Question:
I have this table and my problem is with last line because have a different width and some cells are combined.
The html is this
'''
<table border="1" width="820" cellpadding="2">
<caption align="bottom">description</caption>
<tr>
<th>lorem ipsum</th>
<th>lorem ipsum lorem ipsum lorem ipsum</th>
<th>lorem ipsum</th>
<th>lorem ipsum</th>
<th>lorem ipsum</th>
<th>lorem ipsum</th>
</tr>
<tr>
<td>0</td>
<td>1</td>
<td>2</td>
<td>3</td>
<td>4</td>
<td>5(3x4)</td>
</tr>
<tr>
<td>1</td>
<td>Nume produs</td>
<td></td>
<td>1</td>
<td>89,00</td>
<td>89,00</td>
</tr>
<tr>
<td>2</td>
<td>Nume produs</td>
<td></td>
<td>1</td>
<td>89,00</td>
<td>89,00</td>
</tr>
<tr>
<td>3</td>
<td>Cost livrare</td>
<td></td>
<td>1</td>
<td>15,00</td>
<td>15,00</td>
</tr>
<tr>
<td>3</td>
<td>Cost livrare</td>
<td></td>
<td>1</td>
<td>15,00</td>
<td>15,00</td>
</tr>
<tr height="210">
<td colspan="1">Lorem ipsum</td>
<td colspan="2">Lorem ipsum</td>
<td rowspan="2">Lorem</td>
</tr>
<tr>
<td>1</td>
<td>2</td>
</tr>
</table>
'''
This is my try but I can't understand how to to do something like images. I use colspan and rowspan but I don't know how to use them correctly in this case
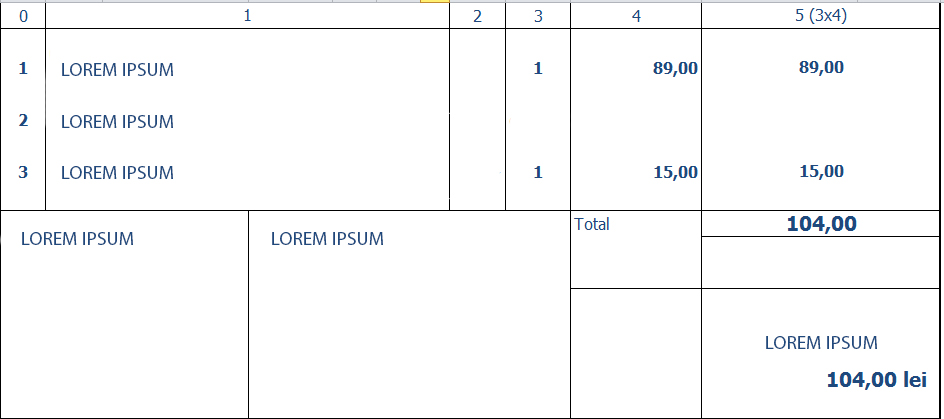
Answer: This is the best i can do for you: <URL>
'''
<table border="1" width="820" cellpadding="2">
<tr>
<th>lorem ipsum</th>
<th>lorem ipsum lorem ipsum lorem ipsum</th>
<th>lorem ipsum</th>
<th>lorem ipsum</th>
<th>lorem ipsum</th>
<th>lorem ipsum</th>
</tr>
<tr>
<td>0</td>
<td>1</td>
<td>2</td>
<td>3</td>
<td>4</td>
<td>5(3x4)</td>
</tr>
<tr>
<td>1</td>
<td>Nume produs</td>
<td></td>
<td>1</td>
<td>89,00</td>
<td>89,00</td>
</tr>
<tr>
<td>2</td>
<td>Nume produs</td>
<td></td>
<td>1</td>
<td>89,00</td>
<td>89,00</td>
</tr>
<tr>
<td>3</td>
<td>Cost livrare</td>
<td></td>
<td>1</td>
<td>15,00</td>
<td>15,00</td>
</tr>
<tr>
<td>3</td>
<td>Cost livrare</td>
<td></td>
<td>1</td>
<td>15,00</td>
<td>15,00</td>
</tr>
<tr height="110">
<td colspan="2" rowspan="2">Lorem ipsum</td>
<td colspan="2" rowspan="2">Lorem ipsum</td>
<td>Total</td>
<td>Lorem</td>
</tr>
<tr>
<td>1</td>
<td height="140">LOREM ISPUM 104 Lei</td>
</tr>
'''